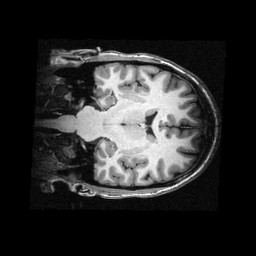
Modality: T1w
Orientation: coronal
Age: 19
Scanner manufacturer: siemens
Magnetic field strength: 3 T
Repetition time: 2.3 s
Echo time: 0.00336 s